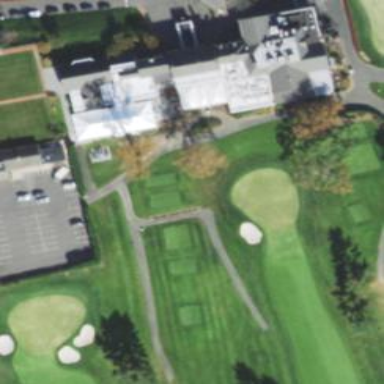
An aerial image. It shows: Path for both roads and golfers.